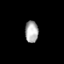
Tissue: prostate
Cell type: B cells
Senescence score: 0.7201
Nuclear area (px): 276
Mean DAPI intensity: 175.688